Interaction volume radius: 10 \u00c5
Interaction volume height: 10 \u00c5
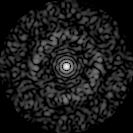
Disorder parameter: 0.8351